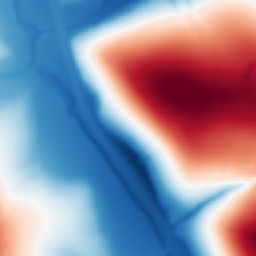
Category: multiscale
Decomposition family: dog_multiscale
Decomposition parameters: sigma_ratio: 2
n_scales: 6
base_sigma: 2
Upsampling method: nearest
Upsampling parameters: scale: 4
Upsampling scale: 4